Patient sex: M
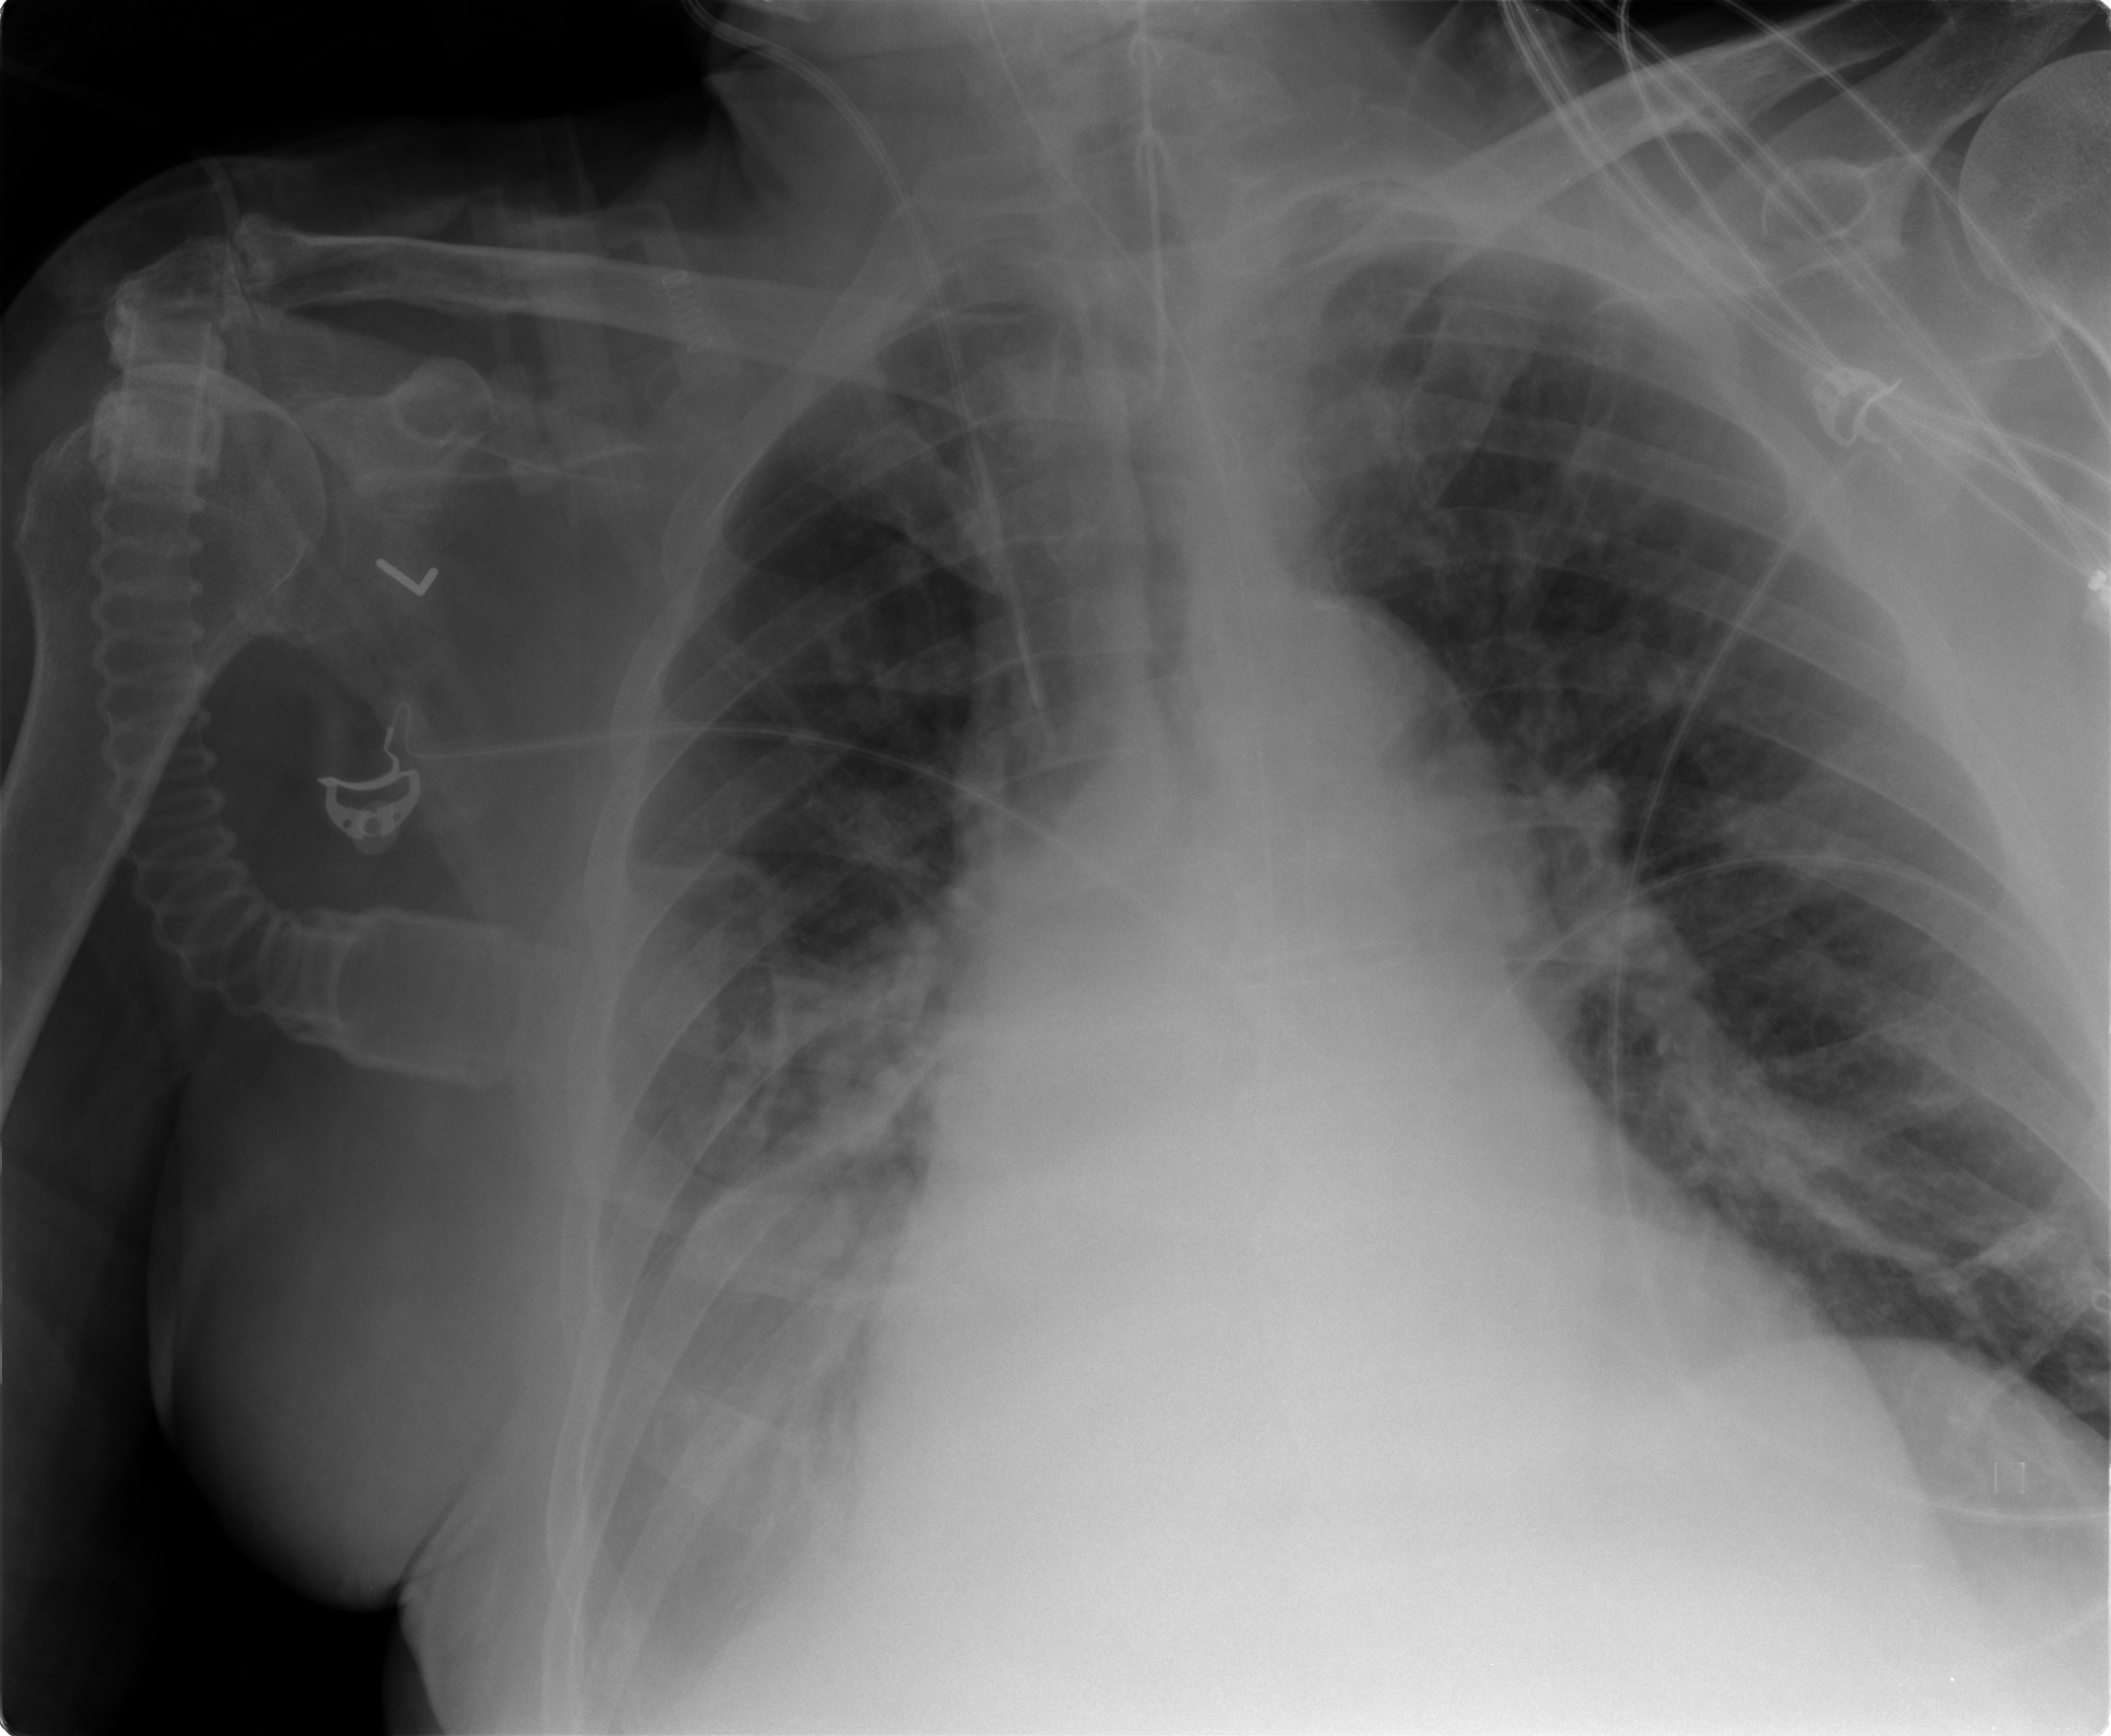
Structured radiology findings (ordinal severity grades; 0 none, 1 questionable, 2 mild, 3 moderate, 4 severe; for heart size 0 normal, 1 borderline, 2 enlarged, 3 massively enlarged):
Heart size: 2
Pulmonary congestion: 2
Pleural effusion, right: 2
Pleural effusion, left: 1
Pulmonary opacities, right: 1
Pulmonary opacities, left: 0
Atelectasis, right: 2
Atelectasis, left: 1